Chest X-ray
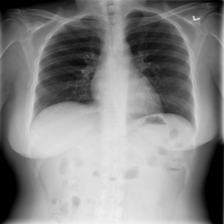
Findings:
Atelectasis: negative
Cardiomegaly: negative
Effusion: negative
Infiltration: negative
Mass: negative
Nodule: negative
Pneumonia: negative
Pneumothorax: negative
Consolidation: negative
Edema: negative
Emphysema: negative
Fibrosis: negative
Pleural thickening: negative
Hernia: negative